Question: This is my file directory

I am trying to open 'admin.dat' for reading but dont understand why am i unable to open the file and the 'FileNotFound' exception is always thrown
## Code:
'''
public void readfile(){
try{
Scanner filereader = new Scanner(new File("admin.dat"));
String data;
while(filereader.hasNextLine()){
data = filereader.nextLine();
System.out.println(data);
}
}
catch (FileNotFoundException e){
System.out.println("File not found");
}
catch (IOException e){
System.out.println("Error while reading file");
}
}
'''
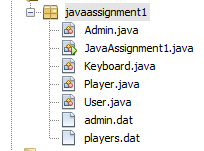
Answer: Generally when you launch app through IDE they set current directory to the root of the project so you need to pass relative path from there
You can check what is set as current directory by
'''
System.out.println(System.getProperty("user.dir"));
'''
ALso it will just work as long as the file exists as a real File, if you bundle it in jar or some other form of archive it will stop working, so better to <URL>